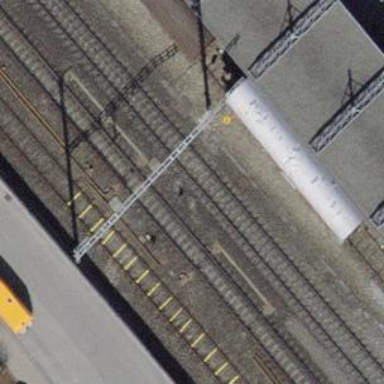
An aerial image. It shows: Railway switch.